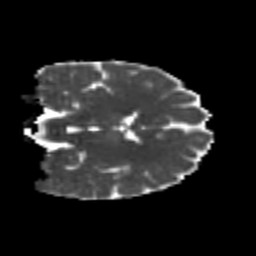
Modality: MD
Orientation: coronal
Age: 25
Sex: female
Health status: healthy
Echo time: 0.074 s